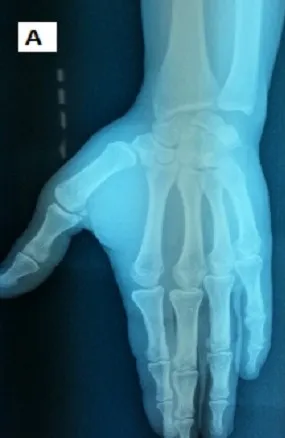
6-month follow-up: Reduction maintained. AP view.
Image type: radiology (x_ray)